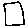
Label: square